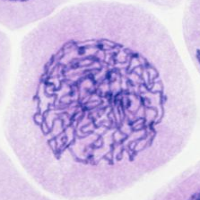
Label: prophase